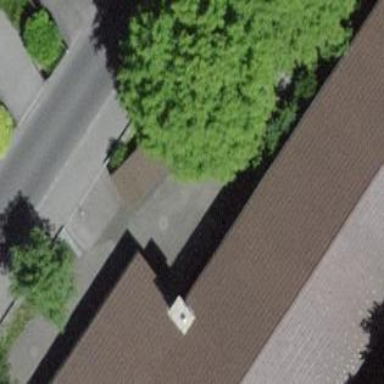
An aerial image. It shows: Bicycle parking shed on top of building's roof.